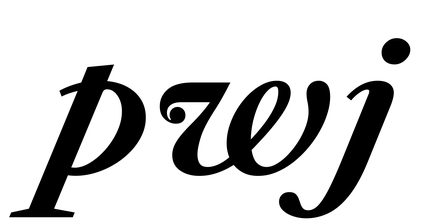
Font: LibreCaslonText-Italic_Bold_Italic